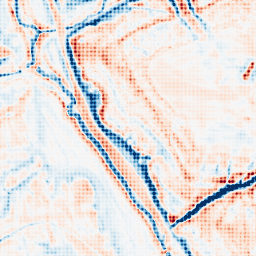
Category: edge_preserving
Decomposition family: bilateral
Decomposition parameters: d: 21
sigma_color: 150
sigma_space: 150
Upsampling method: sinc_blackman
Upsampling parameters: scale: 4
kernel_size: 4
Upsampling scale: 4